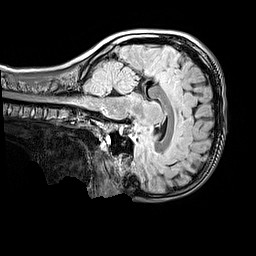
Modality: FLAIR
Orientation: sagittal
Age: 11
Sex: male
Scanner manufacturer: siemens
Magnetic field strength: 3 T
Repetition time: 5 s
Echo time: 0.388 s